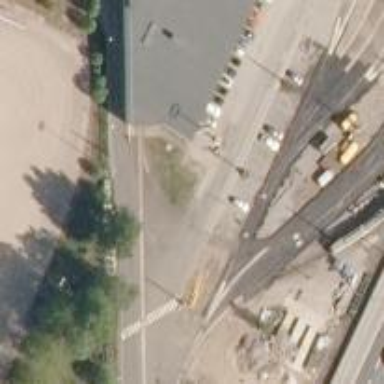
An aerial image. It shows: Tram railway running through yard with contact lines for electrification.